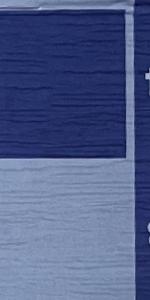
Label: Empty